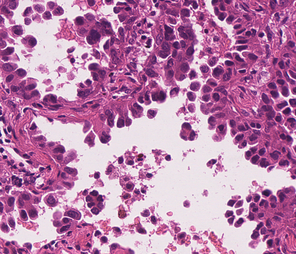
Tumor epithelial tissue: yes
Tumor-associated stroma tissue: yes
Normal tissue: no